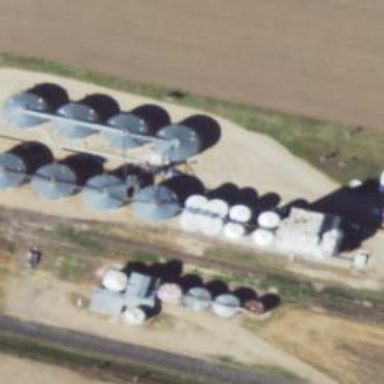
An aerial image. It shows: Silo.